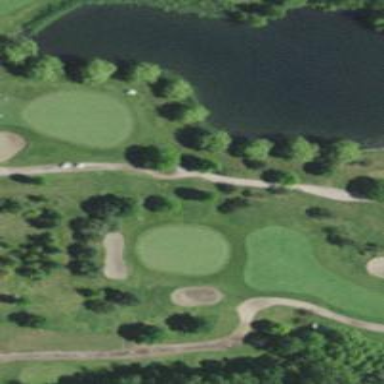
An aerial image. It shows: Golf hole.